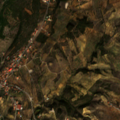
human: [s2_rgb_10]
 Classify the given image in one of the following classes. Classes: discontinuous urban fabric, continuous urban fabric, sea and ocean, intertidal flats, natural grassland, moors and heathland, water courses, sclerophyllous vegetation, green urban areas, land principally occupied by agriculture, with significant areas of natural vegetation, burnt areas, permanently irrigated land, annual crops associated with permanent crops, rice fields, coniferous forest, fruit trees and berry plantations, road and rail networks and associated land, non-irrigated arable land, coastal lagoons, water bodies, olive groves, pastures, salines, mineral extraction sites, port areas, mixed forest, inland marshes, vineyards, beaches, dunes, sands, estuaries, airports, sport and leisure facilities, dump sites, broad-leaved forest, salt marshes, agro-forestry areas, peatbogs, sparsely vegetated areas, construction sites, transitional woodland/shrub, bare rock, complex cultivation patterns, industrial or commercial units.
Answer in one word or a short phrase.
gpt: olive groves, moors and heathland